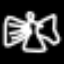
Label: angel